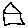
Label: house